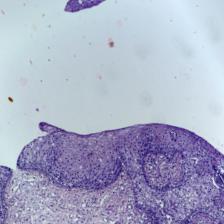
Diagnosis: OSCC